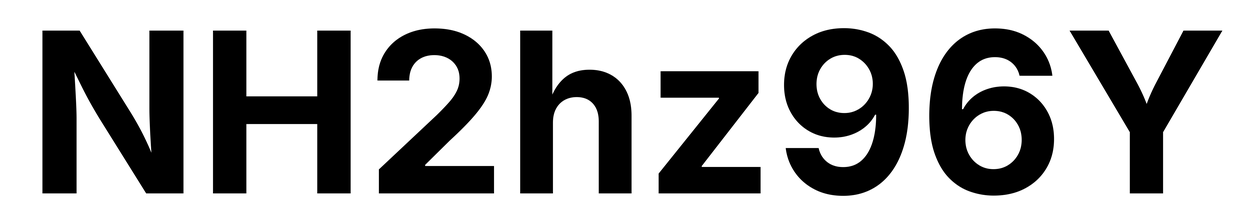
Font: Inter_Bold